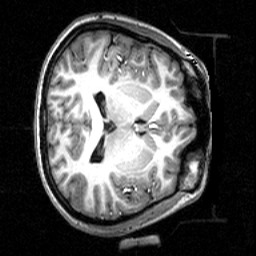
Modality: T1w
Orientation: axial
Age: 29
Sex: female